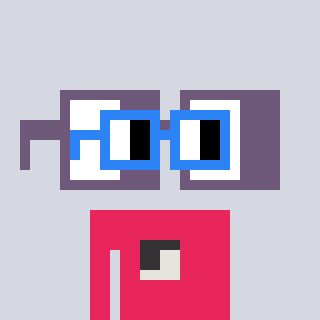
a pixel art character with square blue glasses, a glasses-shaped head and a redpinkish-colored body on a cool background